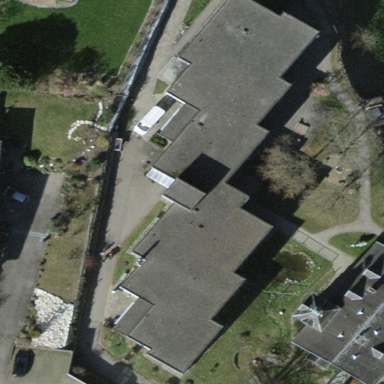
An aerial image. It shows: Dormitory building with flat roof.